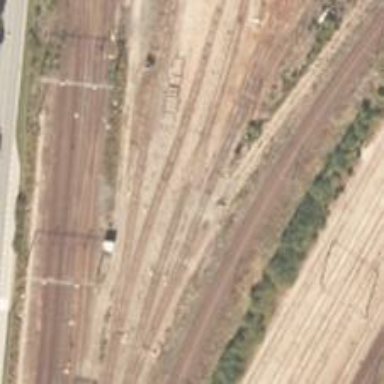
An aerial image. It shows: Railway track with continuous electrified contact lines.